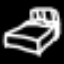
Label: bed